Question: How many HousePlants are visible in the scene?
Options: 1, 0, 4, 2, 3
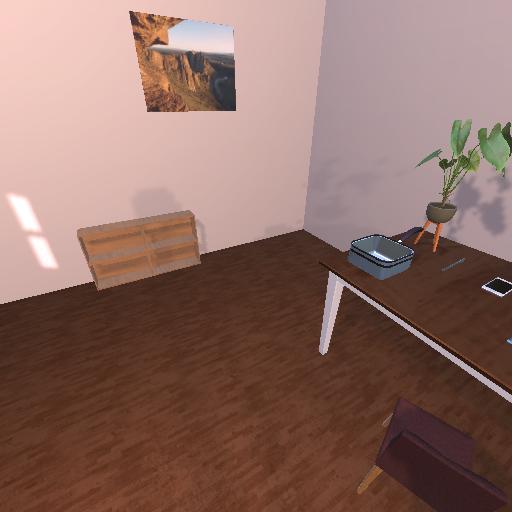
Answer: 1